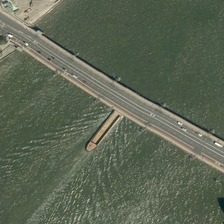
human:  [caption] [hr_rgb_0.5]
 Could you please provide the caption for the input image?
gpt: a bridge is on a river with green water .

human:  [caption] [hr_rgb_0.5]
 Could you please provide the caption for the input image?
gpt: a bridge is on a river with green water .

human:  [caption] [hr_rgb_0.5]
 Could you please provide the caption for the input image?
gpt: a bridge is on a river with green water .

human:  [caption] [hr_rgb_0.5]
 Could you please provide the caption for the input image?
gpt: a bridge is on a river with green water .

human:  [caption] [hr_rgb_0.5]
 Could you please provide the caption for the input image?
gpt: a bridge is on a river with green water .